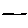
Label: line